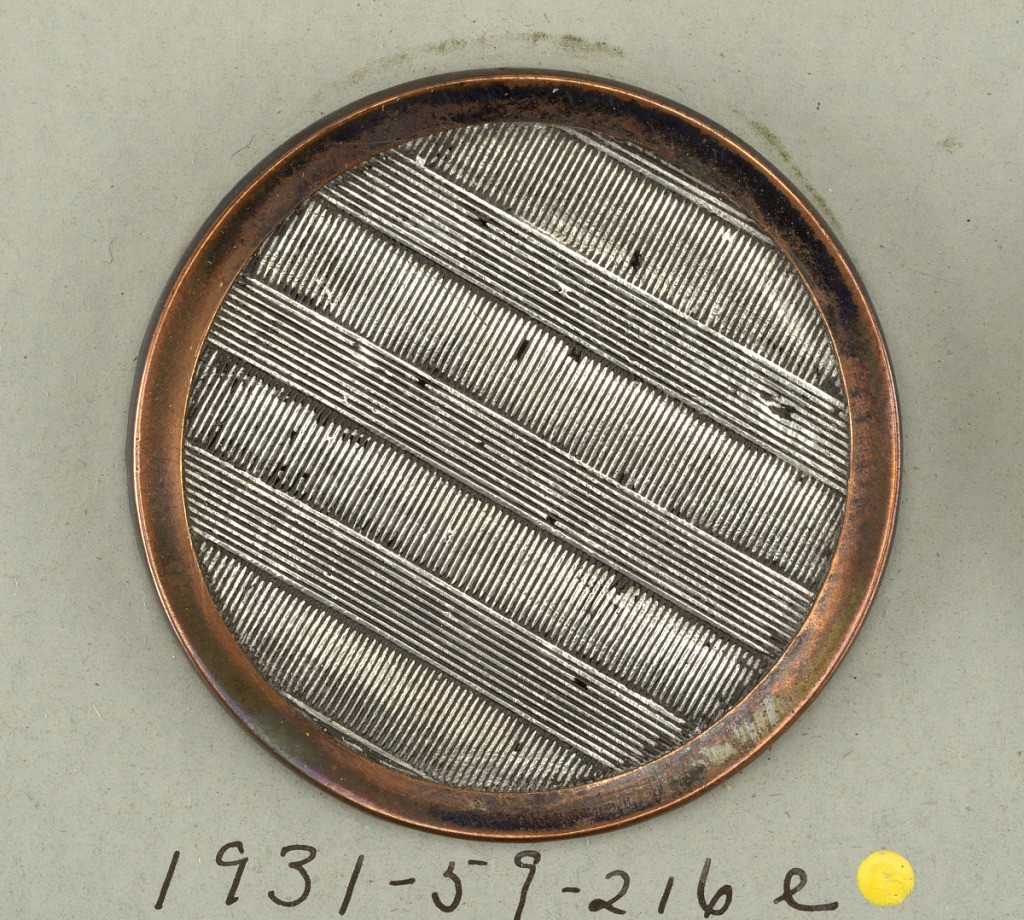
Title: Button
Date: late 18th century
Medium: Copper, nickel plating
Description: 1931-59-216-e: A) Copper center with pierced and engraved nickel ...